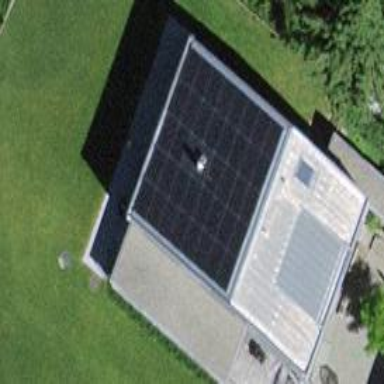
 consisting of solar photovoltaic panels."